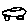
Label: car